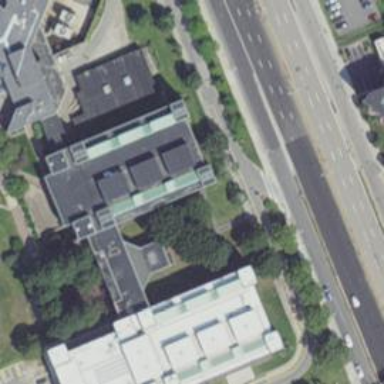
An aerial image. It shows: View of university building.